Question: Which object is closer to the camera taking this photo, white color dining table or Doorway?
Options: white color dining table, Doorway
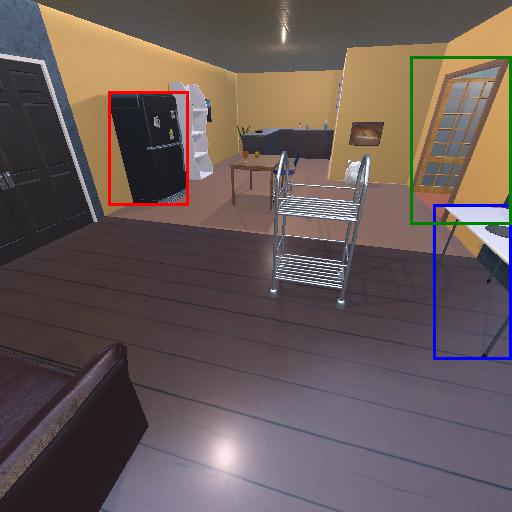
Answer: white color dining table